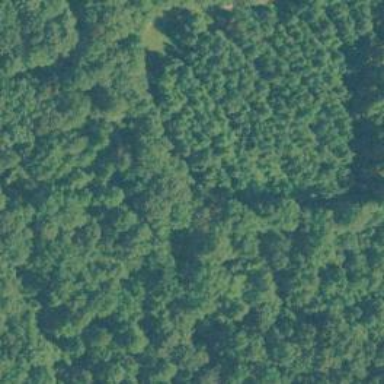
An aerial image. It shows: Forest area.